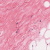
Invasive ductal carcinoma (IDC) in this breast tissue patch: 0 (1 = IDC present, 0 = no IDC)